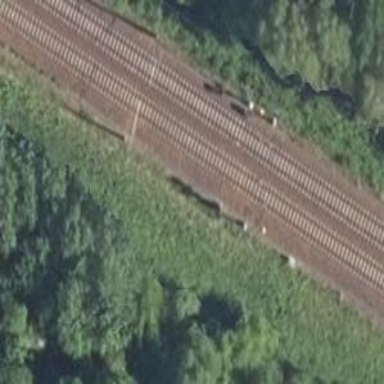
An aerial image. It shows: Railway signal.